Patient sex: M
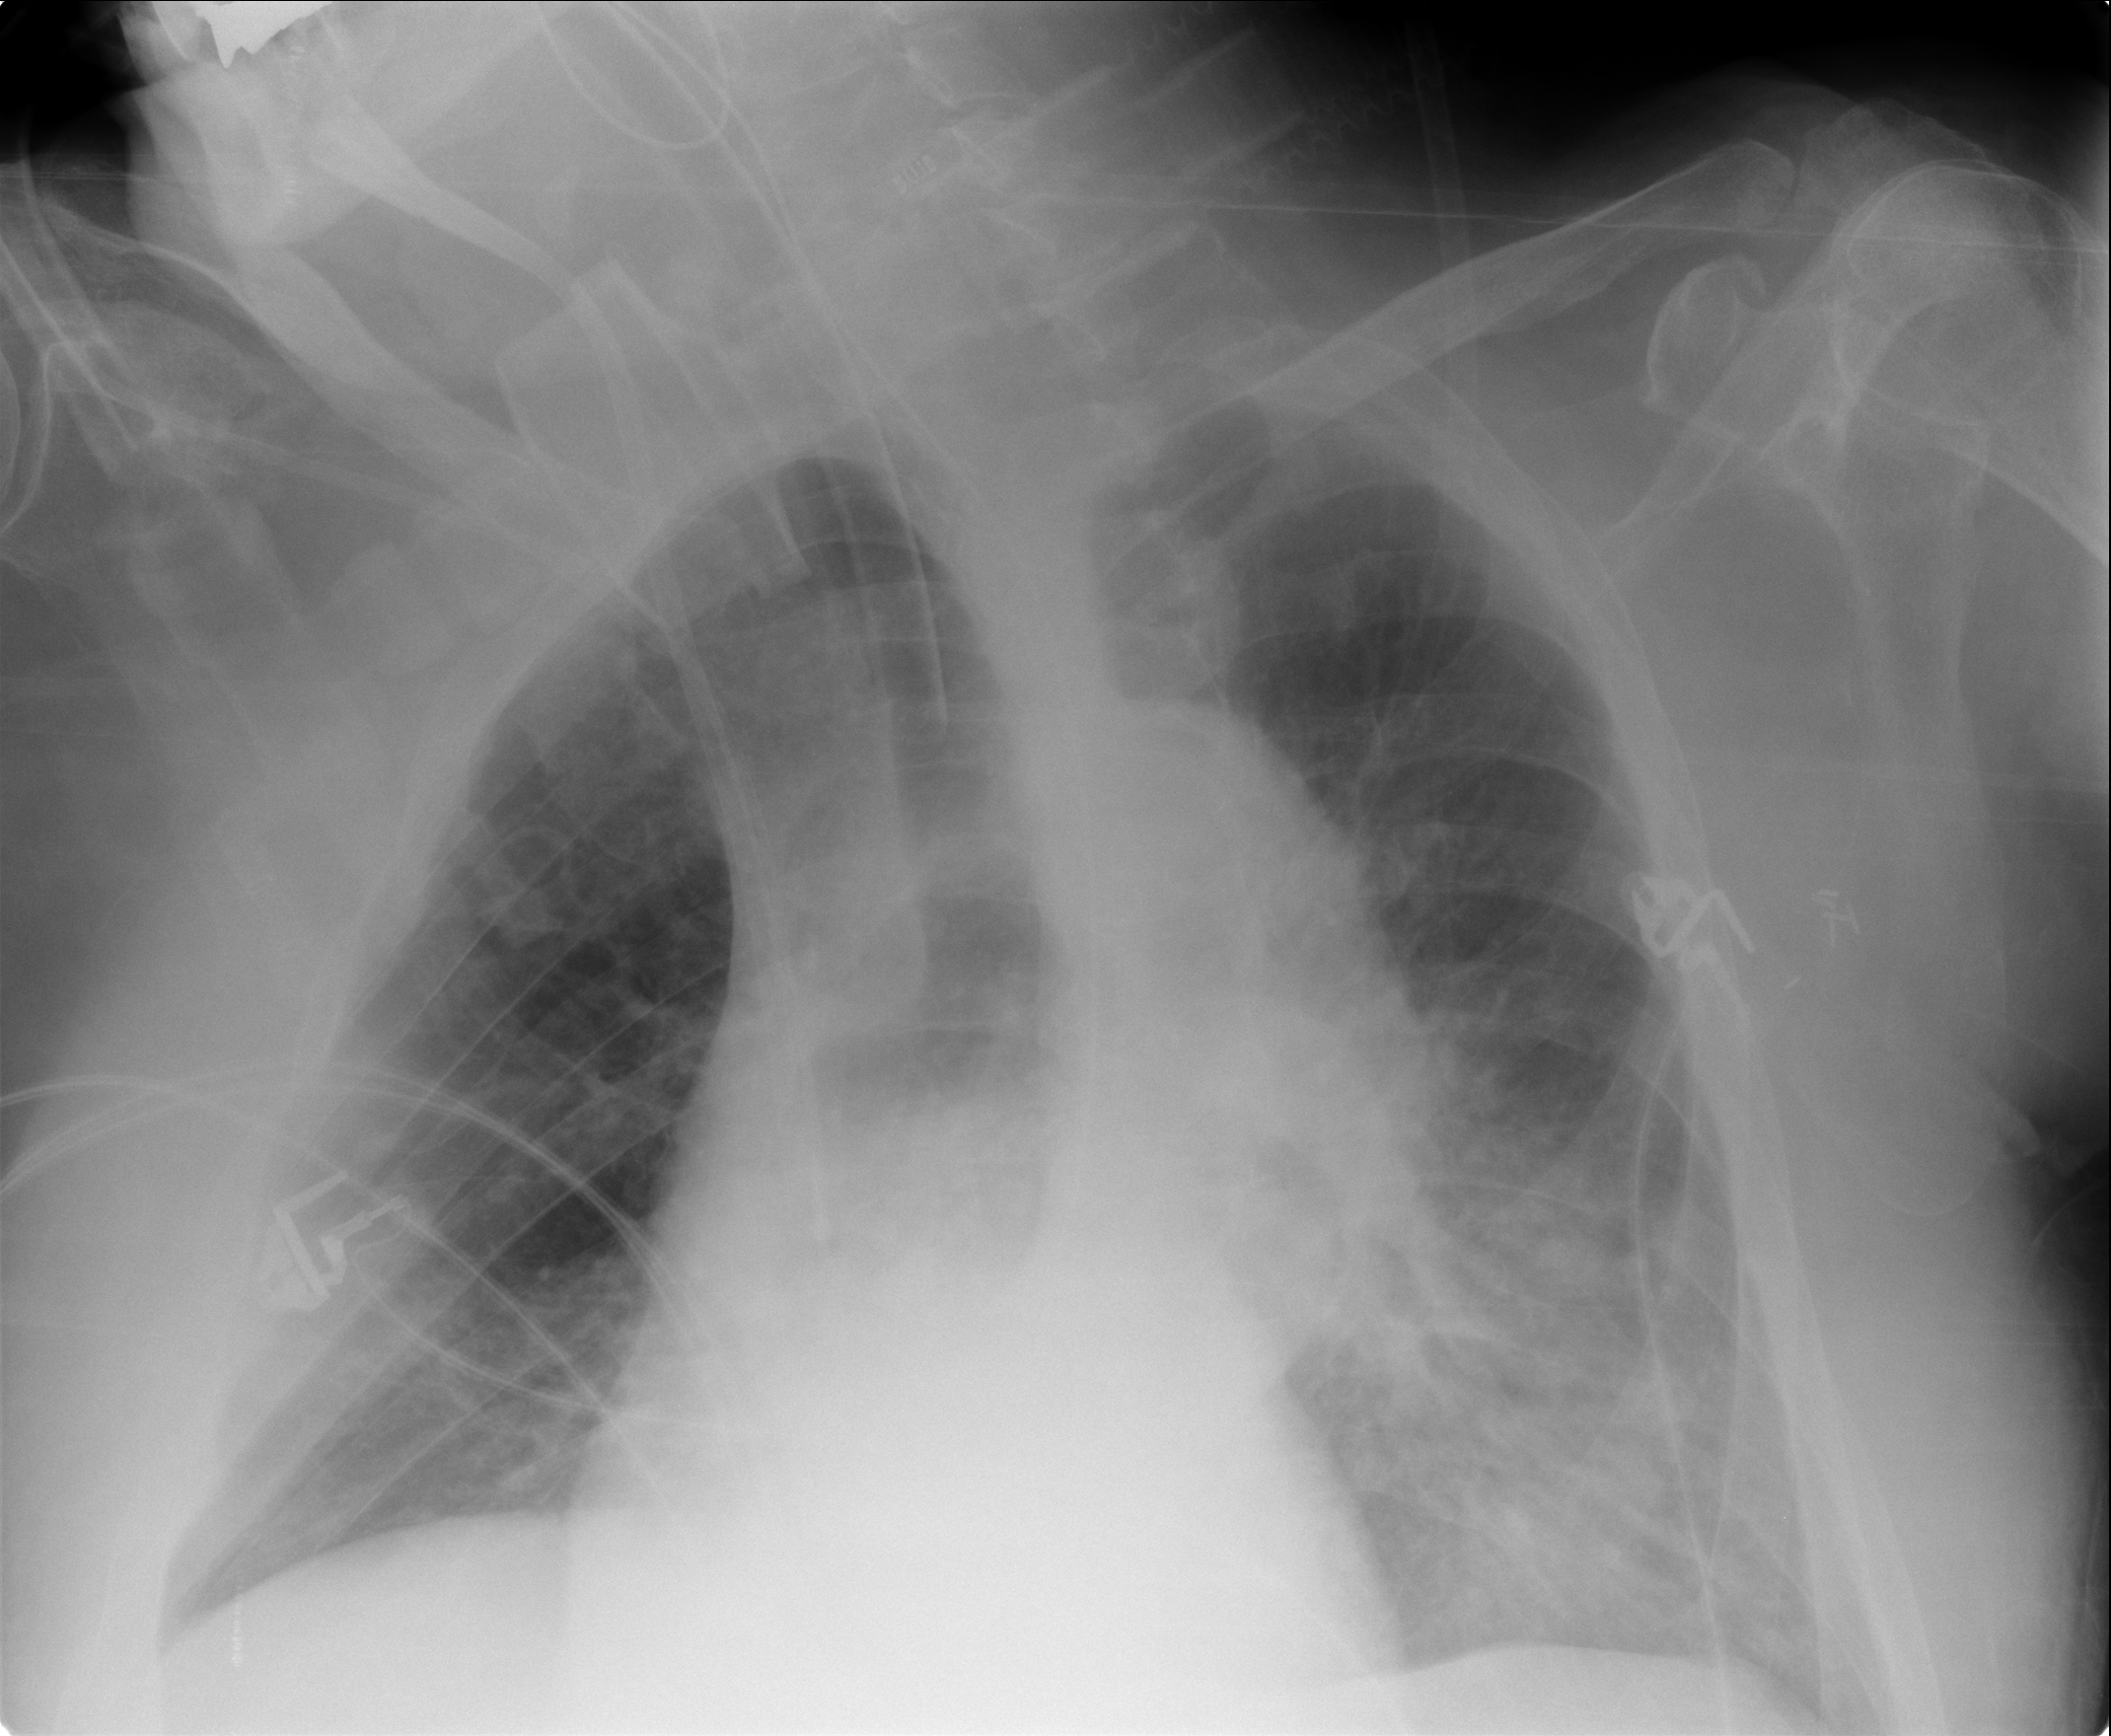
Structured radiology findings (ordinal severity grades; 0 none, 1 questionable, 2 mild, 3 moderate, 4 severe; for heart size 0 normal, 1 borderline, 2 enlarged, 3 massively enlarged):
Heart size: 1
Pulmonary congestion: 2
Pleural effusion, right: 0
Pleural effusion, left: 0
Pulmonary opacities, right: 1
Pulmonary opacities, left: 3
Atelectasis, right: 1
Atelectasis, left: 2